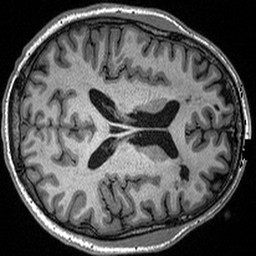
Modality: T1w
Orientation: axial
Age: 21
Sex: male